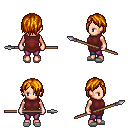
a pixel art fantasy rpg character, female body template, human, light skin, maroon tunic, magenta pants, dark blonde bangs hairstyle, white slippers, spear, four views (front, back, left, right), 2x2 character sprite sheet, small pixel art, hard edges, no anti-aliasing